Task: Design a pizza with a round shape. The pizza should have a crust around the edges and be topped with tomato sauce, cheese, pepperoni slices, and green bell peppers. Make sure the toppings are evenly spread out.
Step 223:
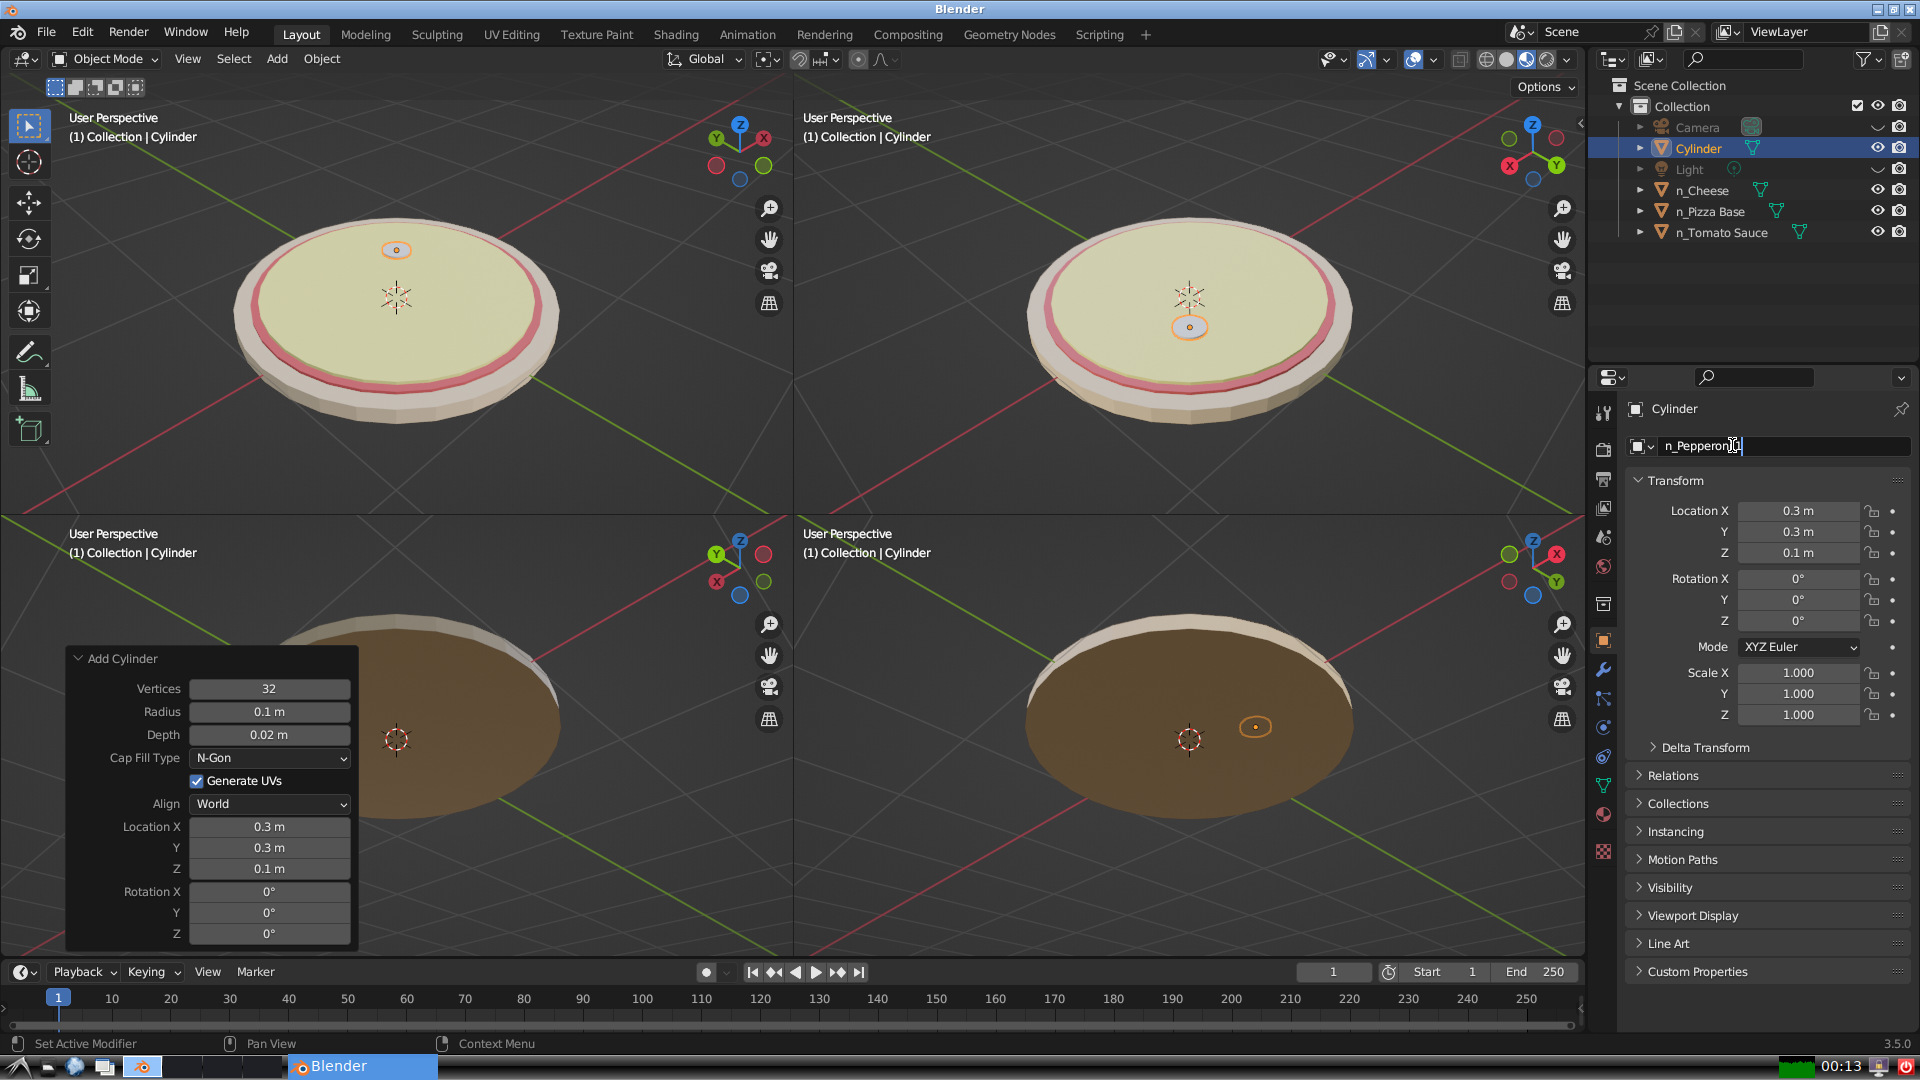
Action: {"key_press": ['Return']}